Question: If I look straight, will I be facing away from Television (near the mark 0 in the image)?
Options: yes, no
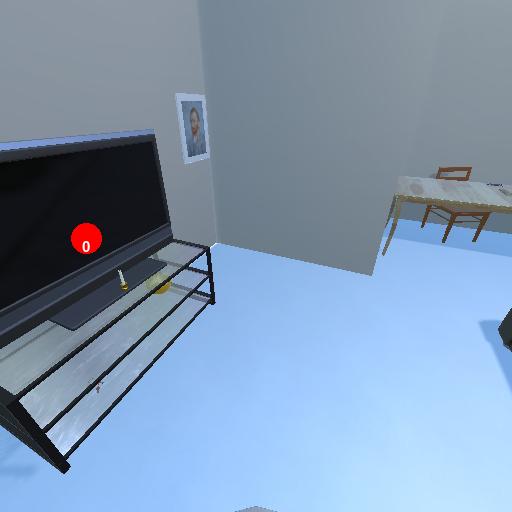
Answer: yes